Field crop: maize
Growth stage: 2
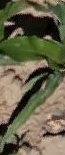
Species: maize